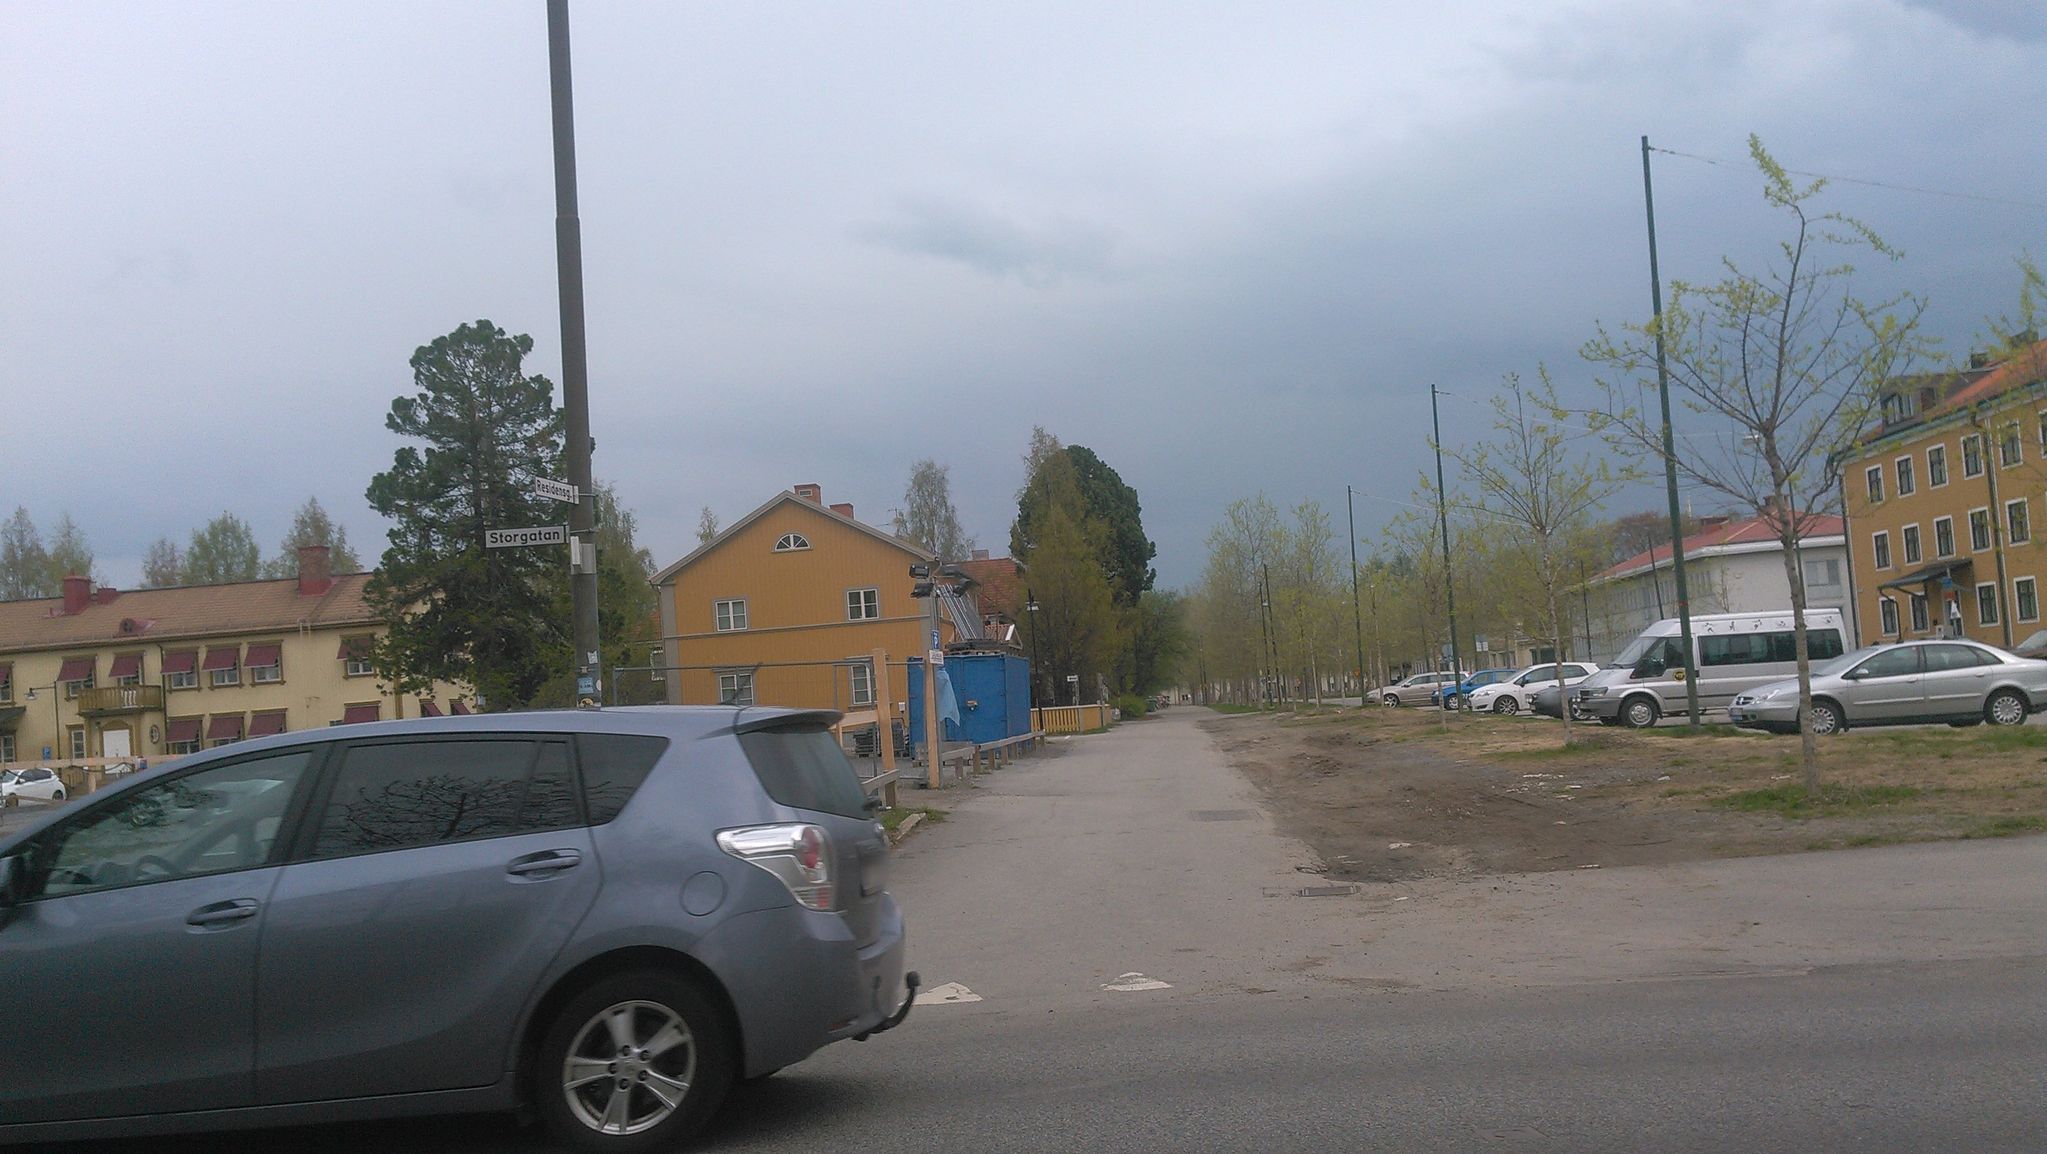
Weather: clear
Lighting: day
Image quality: good
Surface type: driving surface
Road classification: residential, cycleway
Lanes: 2.0
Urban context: urban centre
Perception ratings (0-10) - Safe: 4.02, Lively: 2.66, Beautiful: 4.58, Boring: 8.97, Depressing: 8.37, Wealthy: 2.56